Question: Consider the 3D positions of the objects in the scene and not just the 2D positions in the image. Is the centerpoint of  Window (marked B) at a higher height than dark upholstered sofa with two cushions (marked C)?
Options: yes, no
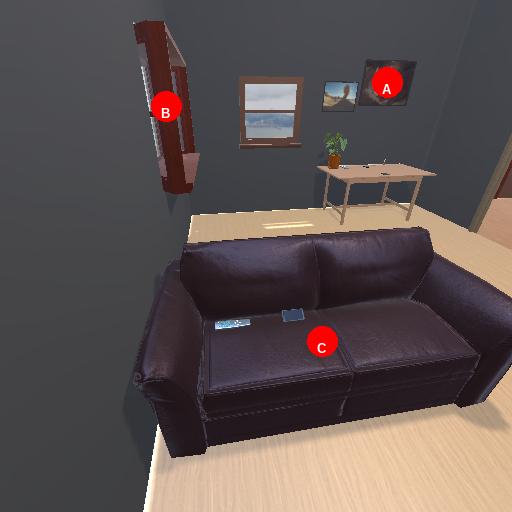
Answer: yes